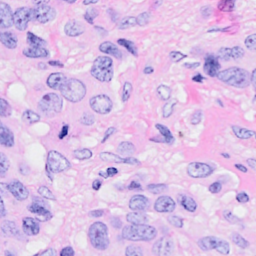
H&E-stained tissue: Breast